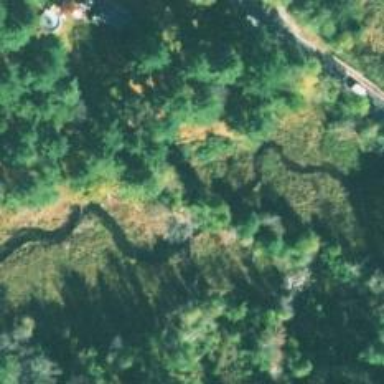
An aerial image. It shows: Abandoned railway.